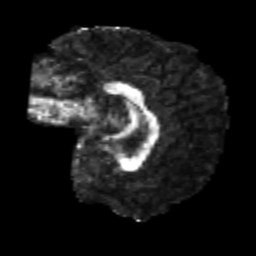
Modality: FA
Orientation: sagittal
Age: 23
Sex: male
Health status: healthy
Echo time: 0.074 s